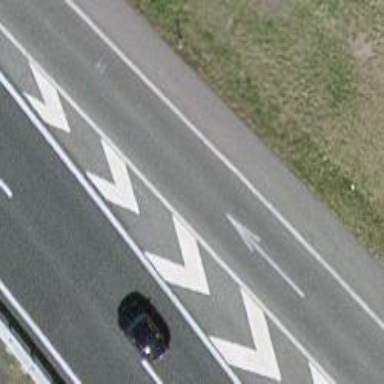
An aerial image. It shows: Motorway link with paved surface.